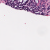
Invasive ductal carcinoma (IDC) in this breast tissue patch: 0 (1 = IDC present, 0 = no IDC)